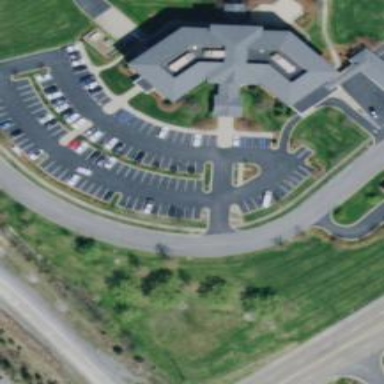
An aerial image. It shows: Parking aisle designated as service road.